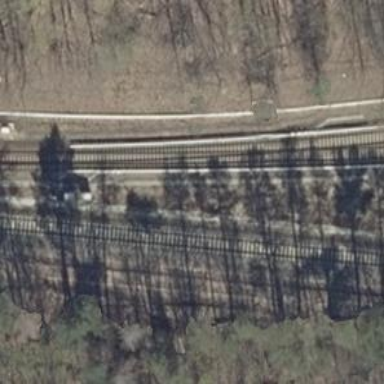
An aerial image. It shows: Railway signal.